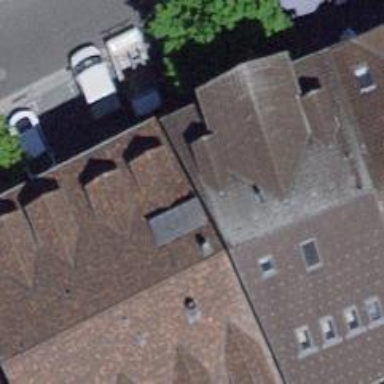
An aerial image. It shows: Restaurant.